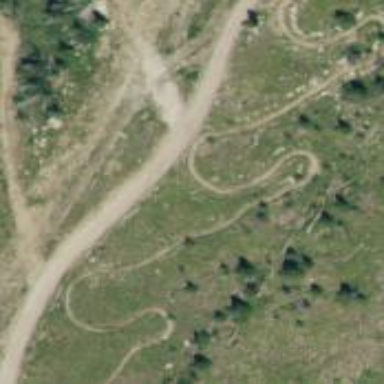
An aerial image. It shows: Path designated as route.